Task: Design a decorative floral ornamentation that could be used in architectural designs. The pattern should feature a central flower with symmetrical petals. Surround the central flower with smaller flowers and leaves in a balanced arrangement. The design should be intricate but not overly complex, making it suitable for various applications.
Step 1036:
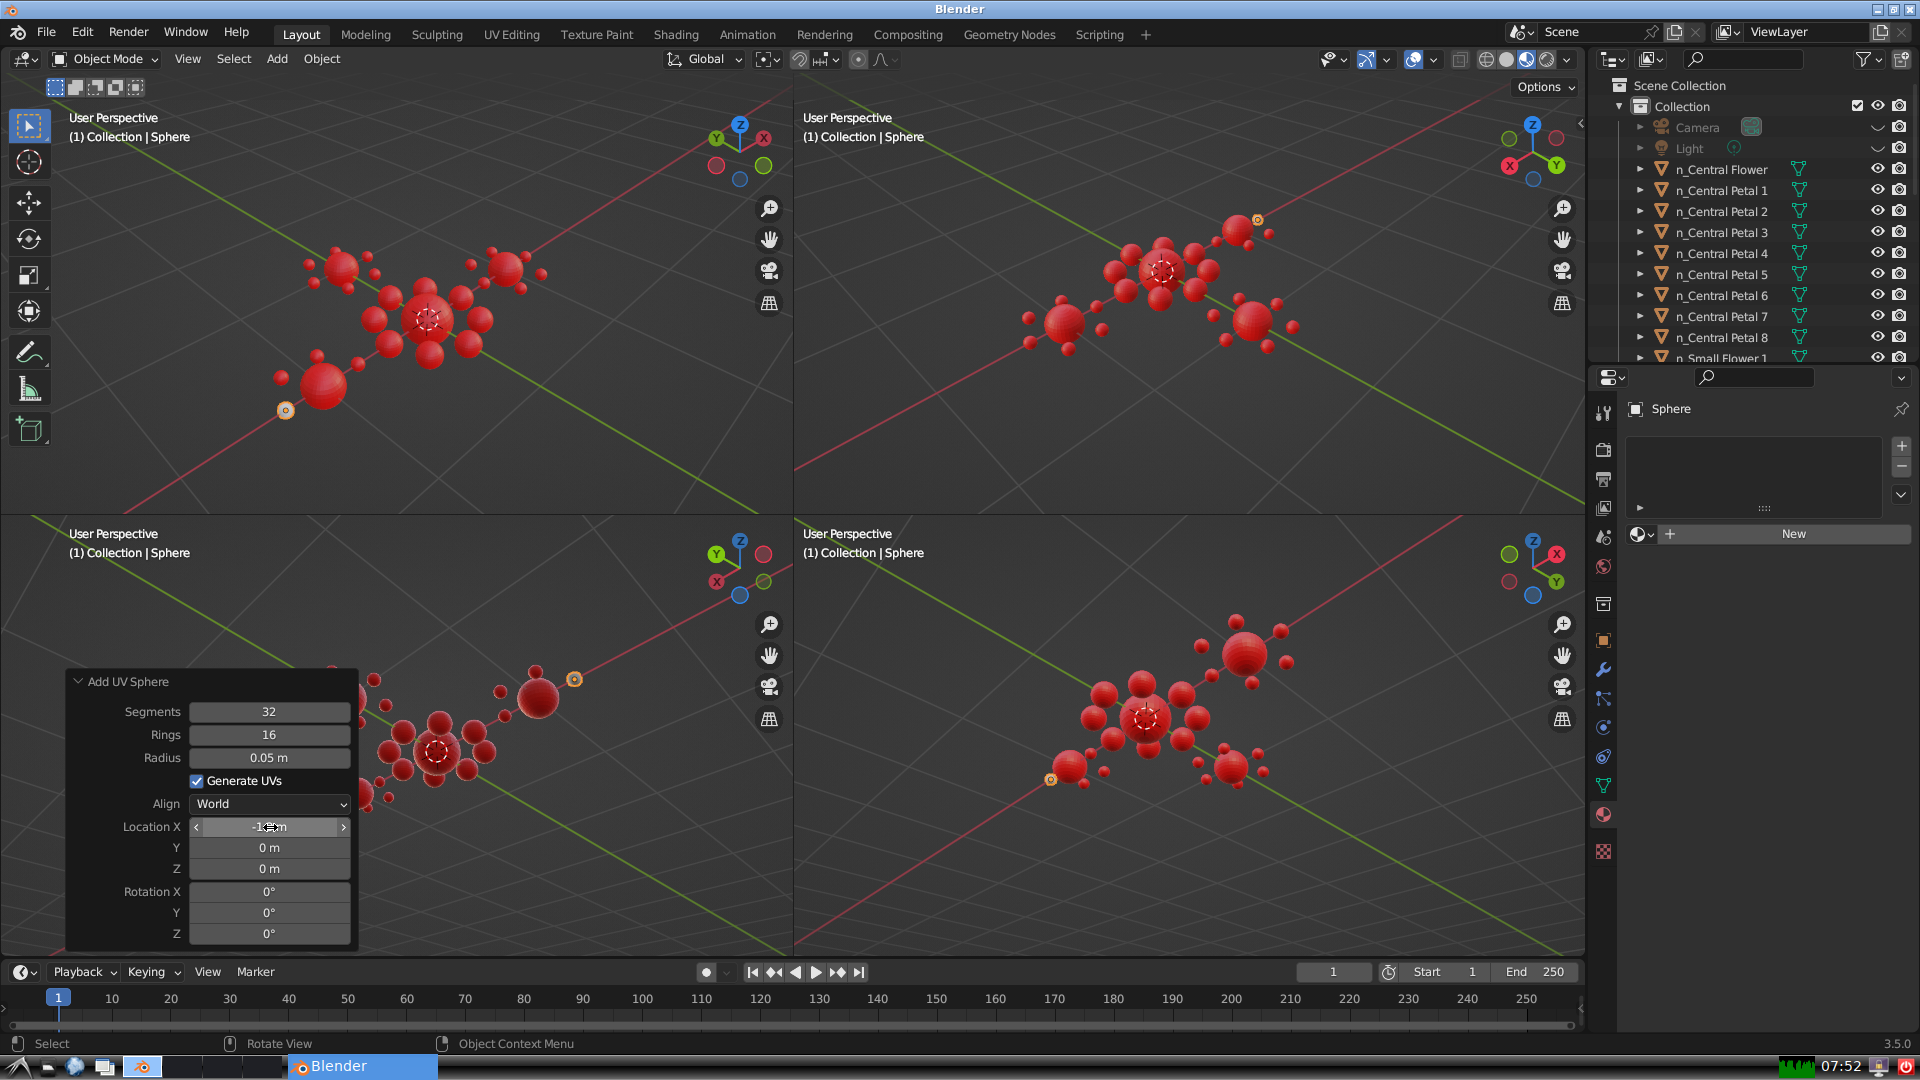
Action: {"mouse_move": [270, 849]}